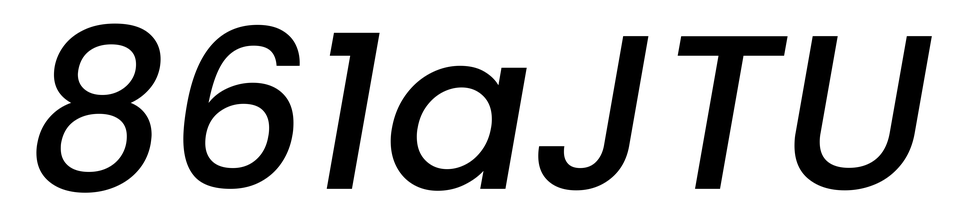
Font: Poppins-MediumItalic